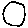
Label: circle